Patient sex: M
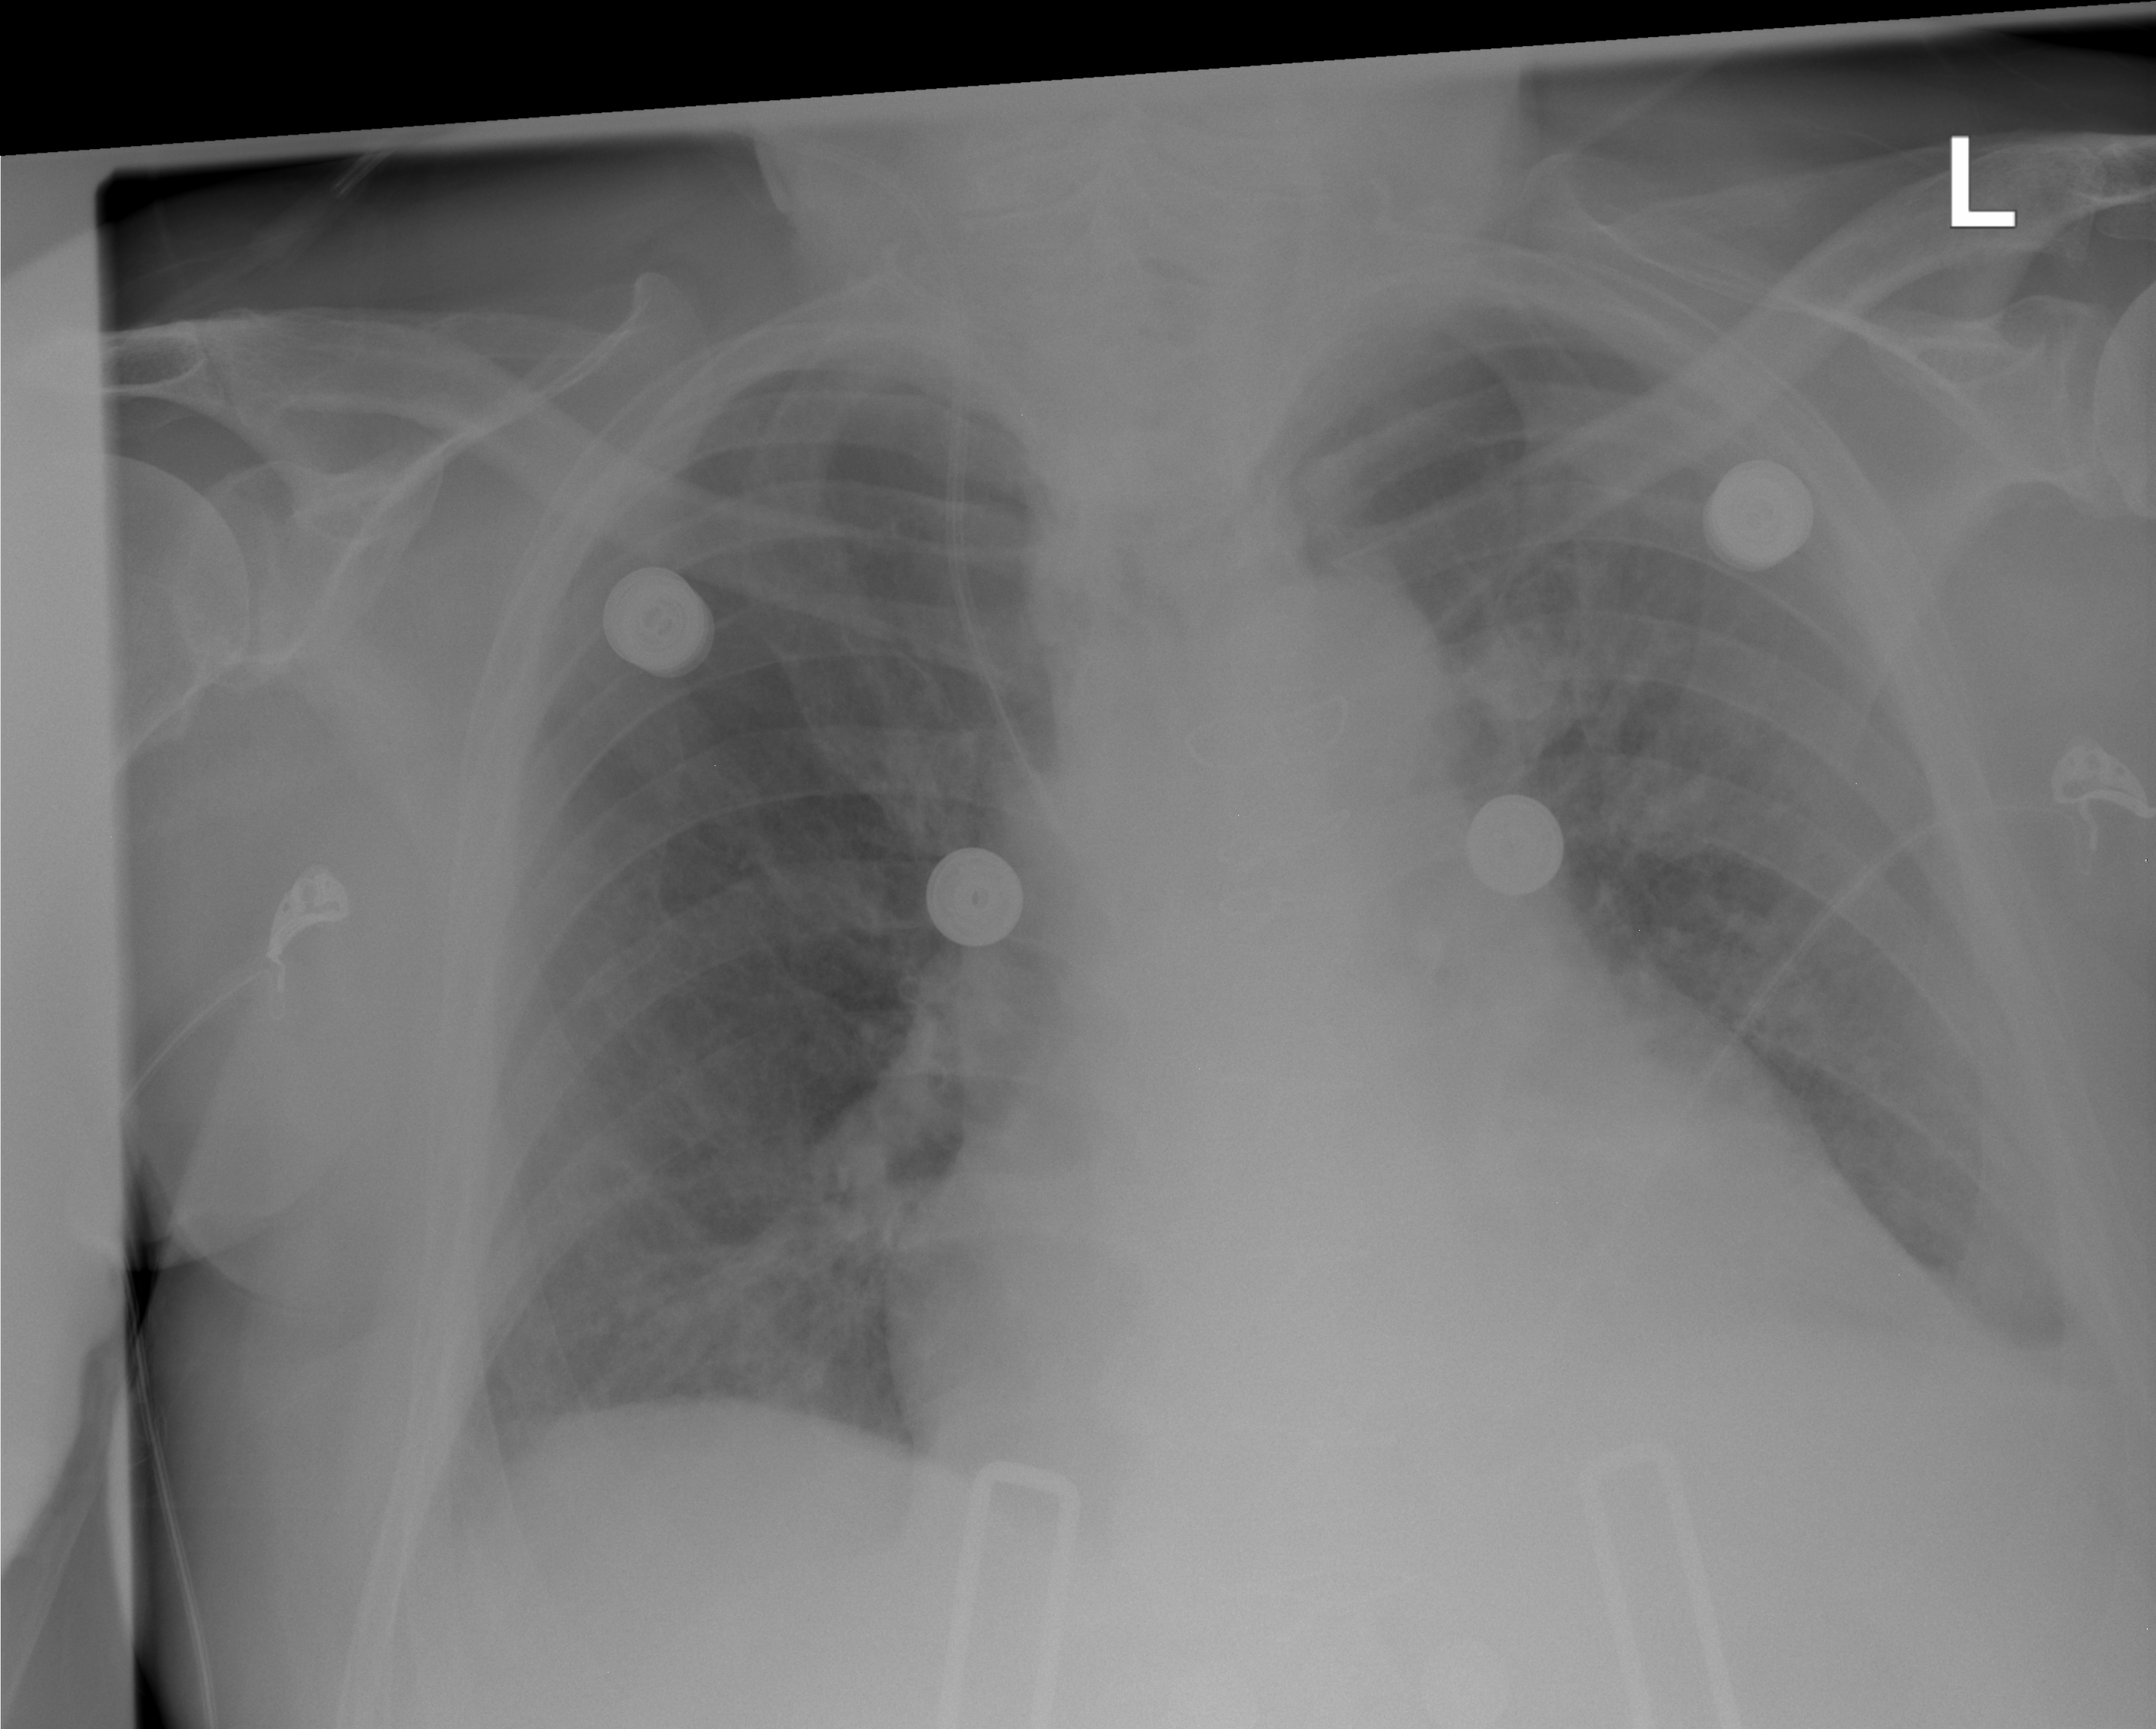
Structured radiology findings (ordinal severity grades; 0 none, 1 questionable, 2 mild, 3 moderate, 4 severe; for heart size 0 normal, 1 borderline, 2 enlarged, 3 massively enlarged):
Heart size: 2
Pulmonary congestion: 2
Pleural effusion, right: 0
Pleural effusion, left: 2
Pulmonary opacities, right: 0
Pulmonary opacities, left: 0
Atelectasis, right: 0
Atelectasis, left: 0